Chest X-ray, PA view. Patient: 60 years old, sex F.
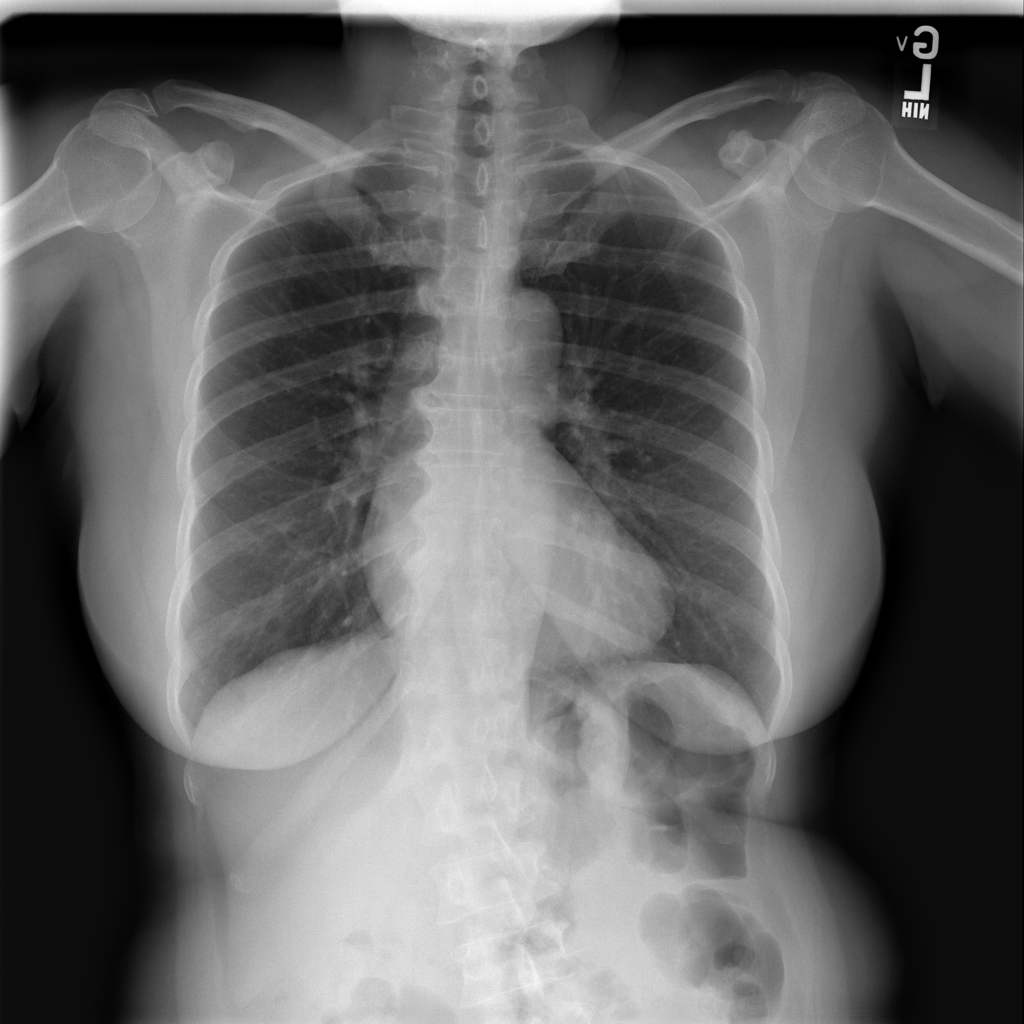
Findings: No Finding